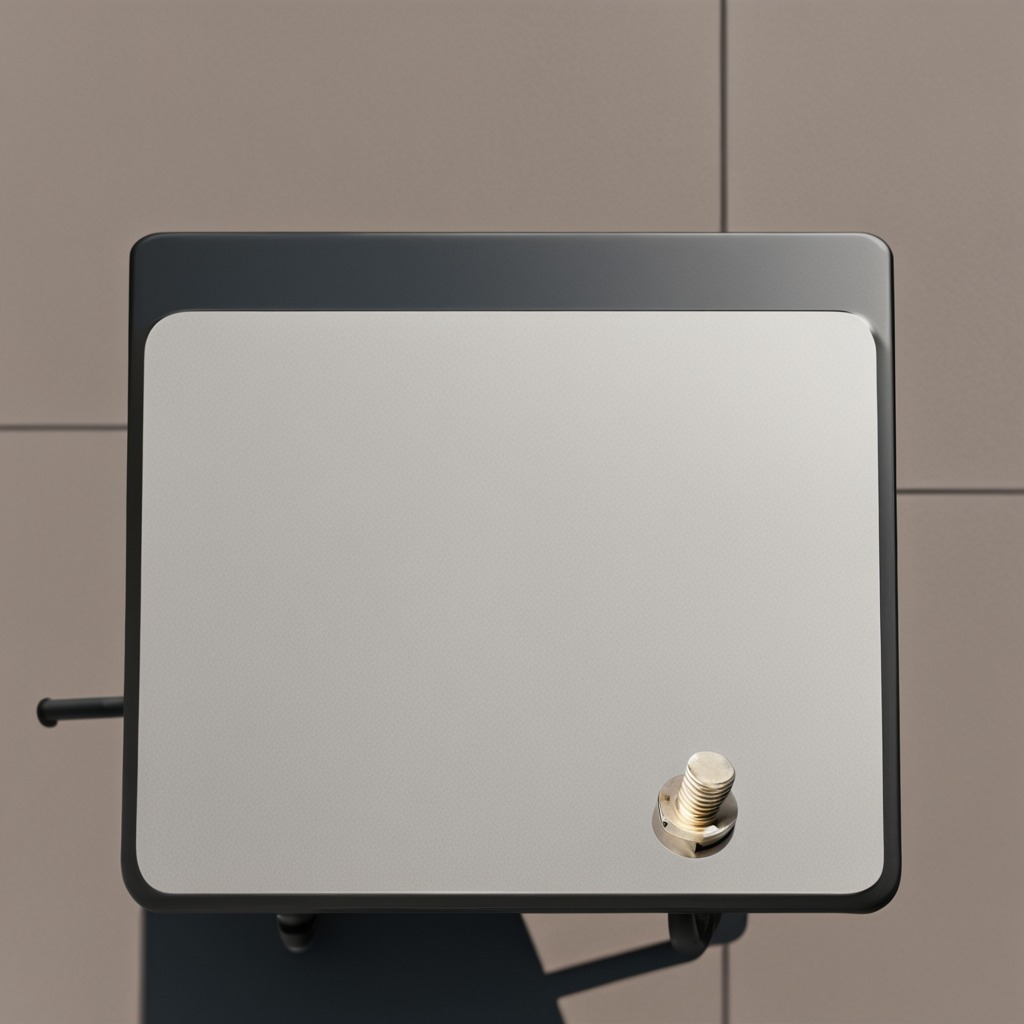
A metal screw is lying on the table in a temporary outdoor tool station afternoon light present textured surface.